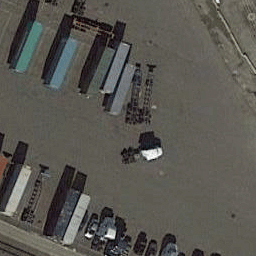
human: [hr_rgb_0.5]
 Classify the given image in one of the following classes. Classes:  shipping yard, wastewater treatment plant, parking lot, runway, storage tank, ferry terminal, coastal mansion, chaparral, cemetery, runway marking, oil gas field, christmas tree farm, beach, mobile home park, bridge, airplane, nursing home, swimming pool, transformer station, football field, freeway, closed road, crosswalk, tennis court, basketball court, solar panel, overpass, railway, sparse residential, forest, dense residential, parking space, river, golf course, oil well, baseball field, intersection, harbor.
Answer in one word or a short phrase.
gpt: shipping yard